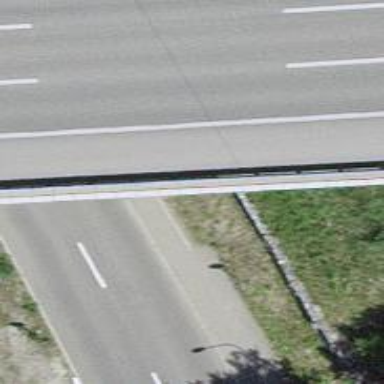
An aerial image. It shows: Cycleway.